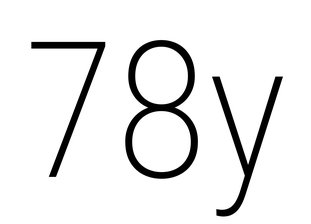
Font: Roboto_Condensed_ExtraLight